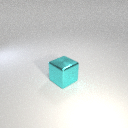
large cyan metal cube